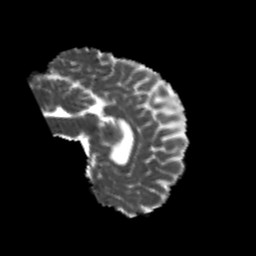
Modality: MD
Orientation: sagittal
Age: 22
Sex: male
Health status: healthy
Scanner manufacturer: philips
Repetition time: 7.393 s
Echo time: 0.08599 s